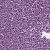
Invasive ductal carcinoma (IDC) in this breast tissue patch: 1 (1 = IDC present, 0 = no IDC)